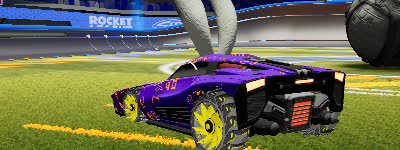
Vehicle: breakout